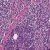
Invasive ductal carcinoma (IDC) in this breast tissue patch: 1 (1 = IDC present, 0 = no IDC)